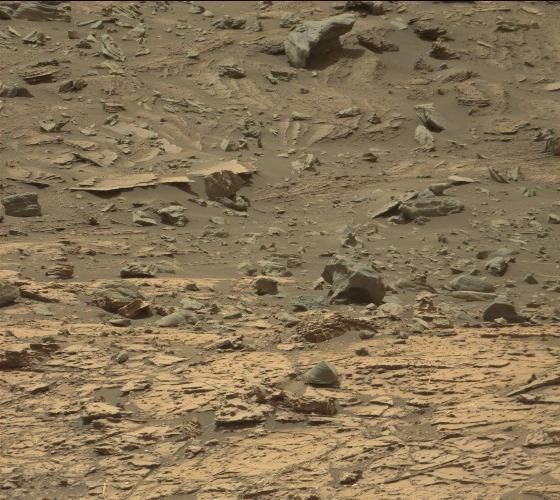
Terrain classes present: Bedrock, Gravel / Sand / Soil, Rock, Shadow